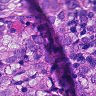
Metastatic tissue present: yes